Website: lowes
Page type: customer-info-address
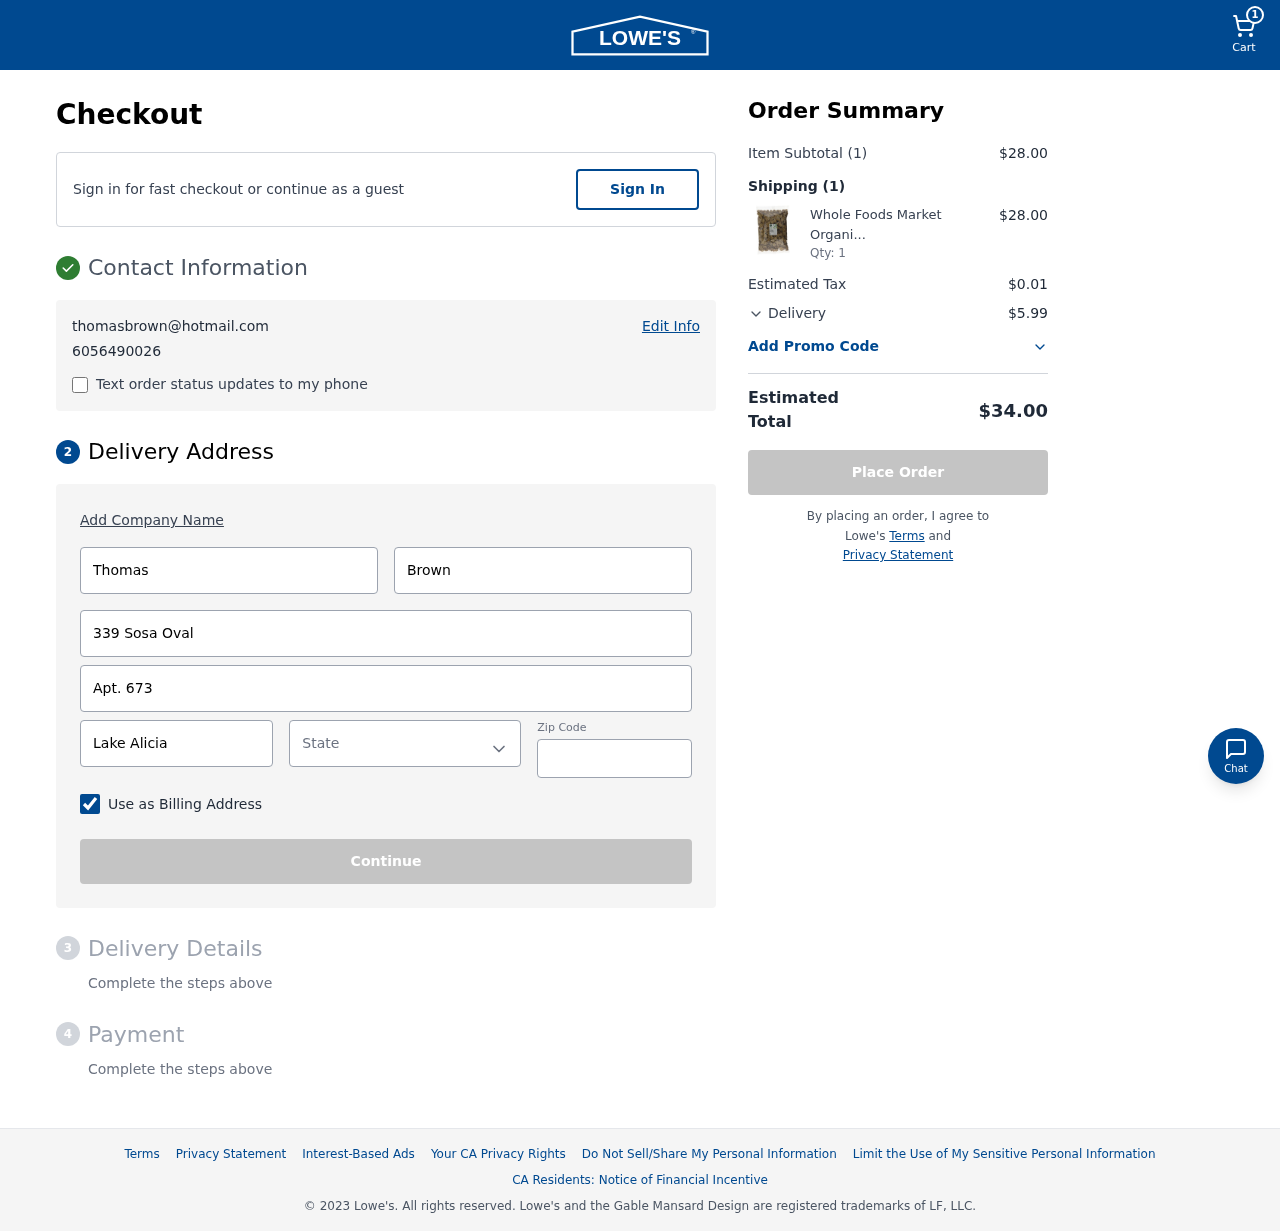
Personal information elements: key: PII_CITY
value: Lake Alicia
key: PII_EMAIL
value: thomasbrown@hotmail.com
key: PII_FIRSTNAME
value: Thomas
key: PII_LASTNAME
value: Brown
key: PII_PHONE
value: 6056490026
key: PII_POSTCODE
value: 80053
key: PII_STATE
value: Iowa
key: PII_STREET
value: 339 Sosa Oval
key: PII_STREET2
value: Apt. 673
Product elements: key: PRODUCT1_NAME
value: Whole Foods Market Organic Bran Flakes, 500 g
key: PRODUCT1_QUANTITY
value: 1
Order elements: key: ORDER_NUM_ITEMS
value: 1
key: ORDER_SUBTOTAL
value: $28.00
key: ORDER_NUM_ITEMS2
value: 1
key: ORDER_SUBTOTAL2
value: $28.00
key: ORDER_TAX
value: $0.01
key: ORDER_SHIPPING_COST
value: $5.99
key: ORDER_TOTAL
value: $34.00